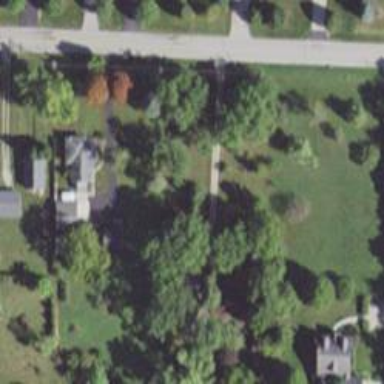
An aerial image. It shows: Driveway.